Field crop: maize
Growth stage: 2
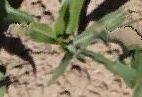
Species: maize